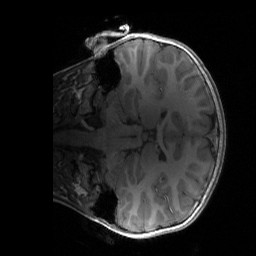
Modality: T1w
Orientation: coronal
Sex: male
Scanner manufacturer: siemens
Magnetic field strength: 3 T
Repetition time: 1.9 s
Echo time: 0.00243 s